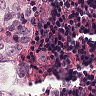
Metastatic tissue present: yes